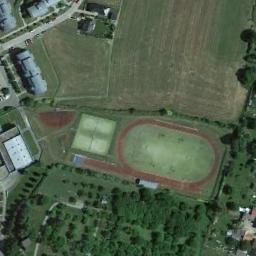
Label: ground_track_field